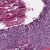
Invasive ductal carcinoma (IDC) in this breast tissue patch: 0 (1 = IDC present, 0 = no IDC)